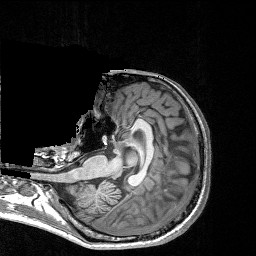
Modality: T1w
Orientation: axial